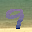
Label: 9